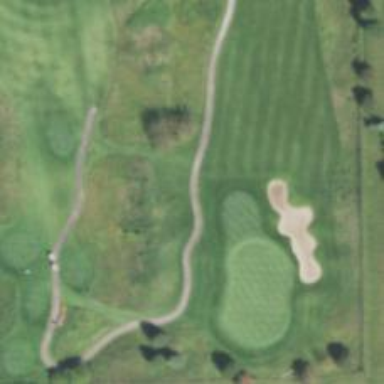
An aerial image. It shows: Service road used as golf cart path.